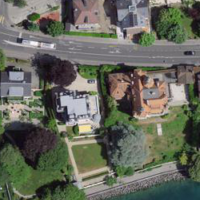
EUNIS habitat code: 54
Species observed at this site:
Corvus corone